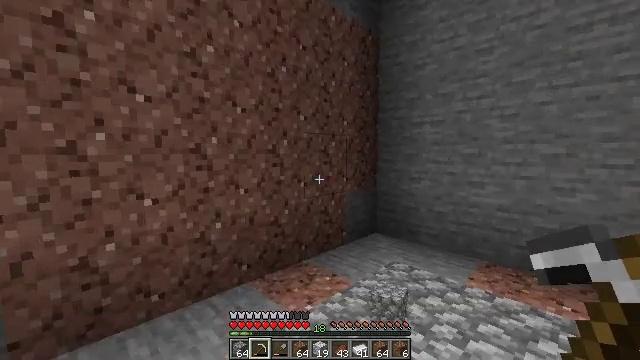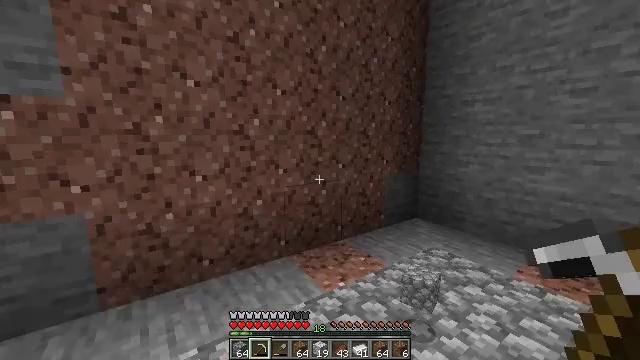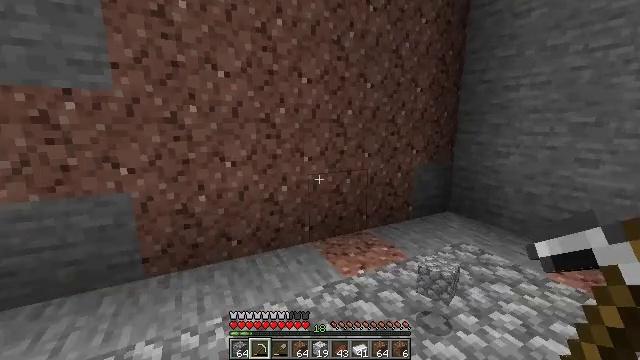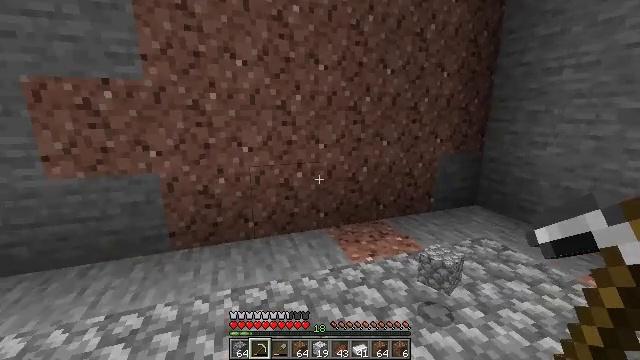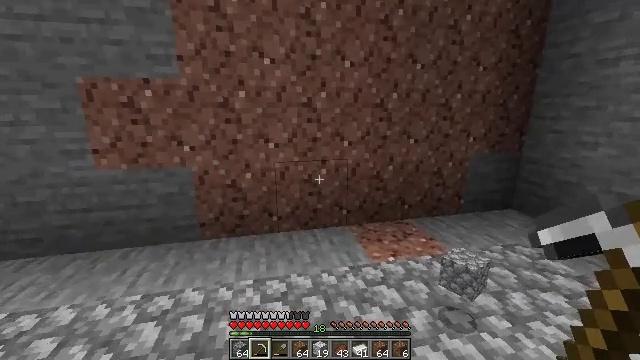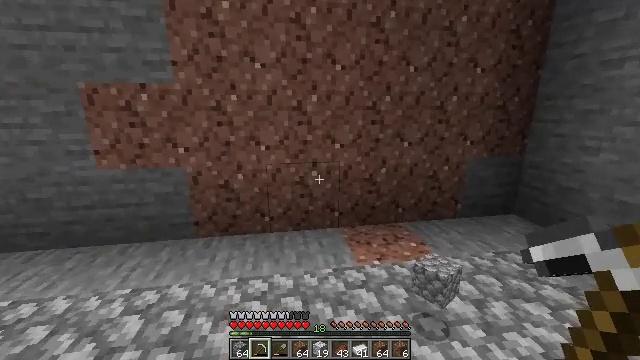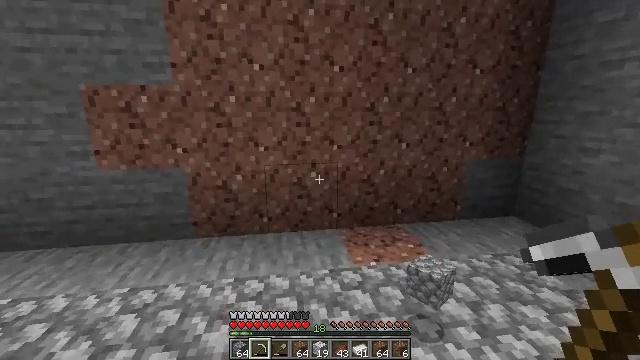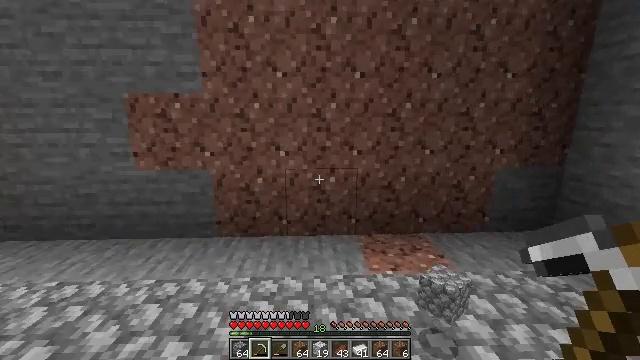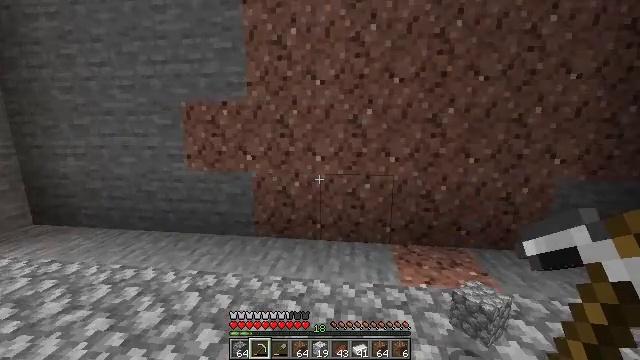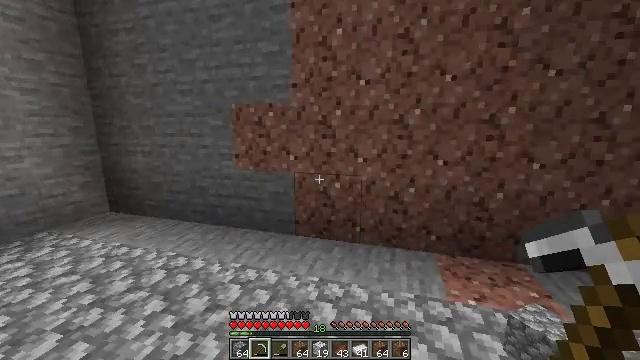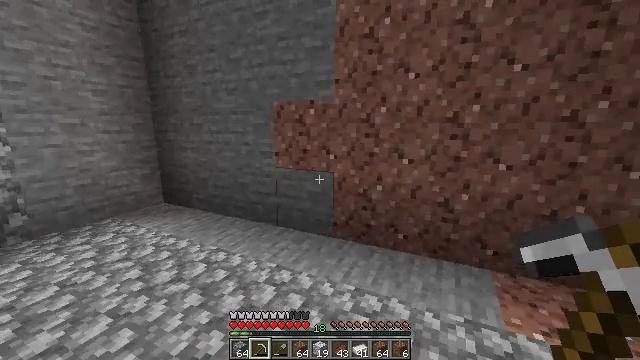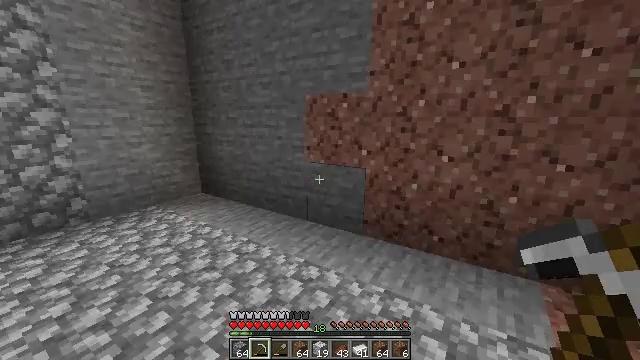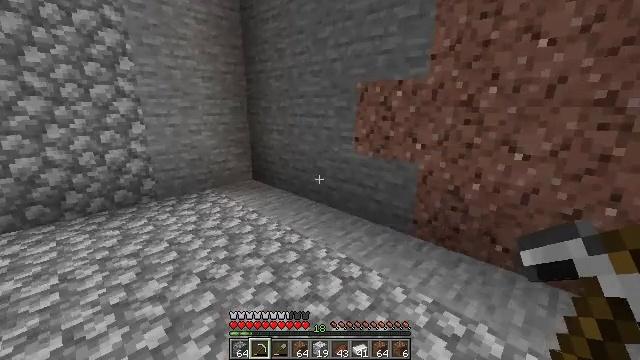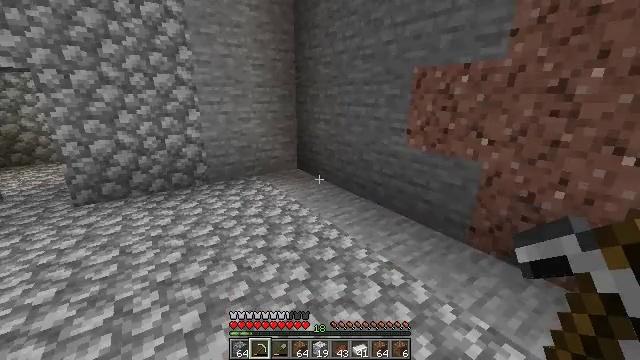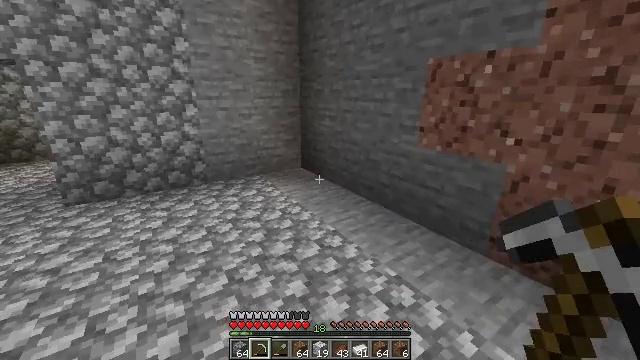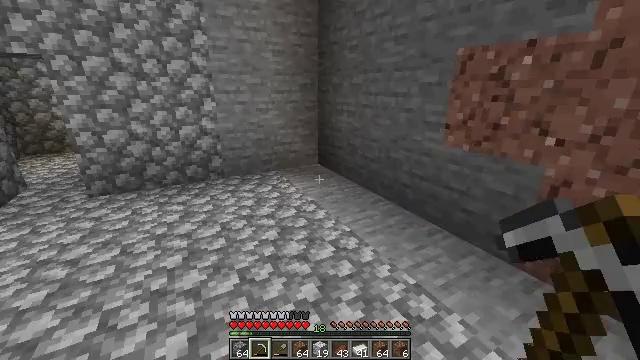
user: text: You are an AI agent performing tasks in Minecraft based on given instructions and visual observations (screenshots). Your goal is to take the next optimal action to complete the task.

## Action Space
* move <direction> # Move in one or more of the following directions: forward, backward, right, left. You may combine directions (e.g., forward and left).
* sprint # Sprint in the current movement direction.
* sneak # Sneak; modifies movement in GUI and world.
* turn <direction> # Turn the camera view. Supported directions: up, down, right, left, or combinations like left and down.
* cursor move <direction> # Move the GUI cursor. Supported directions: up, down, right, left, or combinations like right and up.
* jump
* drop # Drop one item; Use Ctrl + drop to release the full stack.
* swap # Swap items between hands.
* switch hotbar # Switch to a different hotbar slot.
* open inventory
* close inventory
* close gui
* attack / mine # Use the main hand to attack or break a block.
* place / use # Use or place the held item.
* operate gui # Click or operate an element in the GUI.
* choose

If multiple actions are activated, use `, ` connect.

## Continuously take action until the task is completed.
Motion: motion action
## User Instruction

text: Take down the wall torch for reuse.
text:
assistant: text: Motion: move right, turn left and down
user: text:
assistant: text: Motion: move right, turn left and down
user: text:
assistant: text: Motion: move right, turn left and down
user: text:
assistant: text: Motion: move right, turn left
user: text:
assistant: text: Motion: move right, turn left
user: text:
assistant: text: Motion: no_op
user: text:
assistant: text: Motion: turn left and up
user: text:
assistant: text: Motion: turn left and up
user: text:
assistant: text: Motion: move forward, turn left
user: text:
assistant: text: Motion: move forward, turn left
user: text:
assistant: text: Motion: move forward, turn left and down
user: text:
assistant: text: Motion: move forward, turn left and down
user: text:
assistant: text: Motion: move forward, turn left and down
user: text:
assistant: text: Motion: move forward, turn left
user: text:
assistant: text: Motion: move forward, turn left and down
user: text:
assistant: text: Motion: move forward, turn left and down
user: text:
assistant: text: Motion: move forward, turn left and down
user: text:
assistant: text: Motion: move forward
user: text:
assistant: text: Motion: move forward, turn down
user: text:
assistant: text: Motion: move forward, turn right and down
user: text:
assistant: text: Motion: move forward, turn right and down
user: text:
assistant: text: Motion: move forward, turn right and down
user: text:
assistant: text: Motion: move forward, turn right and down
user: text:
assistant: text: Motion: move forward, turn right and down
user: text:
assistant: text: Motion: move forward, turn right and down
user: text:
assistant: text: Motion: move forward and move left, turn right and down
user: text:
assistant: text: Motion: move forward and move left, turn right and down
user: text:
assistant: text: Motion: move forward and move left, turn right and down
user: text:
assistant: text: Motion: move forward and move left, turn right and down
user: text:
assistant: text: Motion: move left, turn right